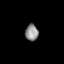
Tissue: skin
Cell type: Epithelial cells
Senescence score: 0.2421
Nuclear area (px): 210
Mean DAPI intensity: 141.086